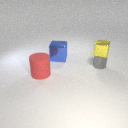
small gray metal cylinder to the right of large blue metal cube